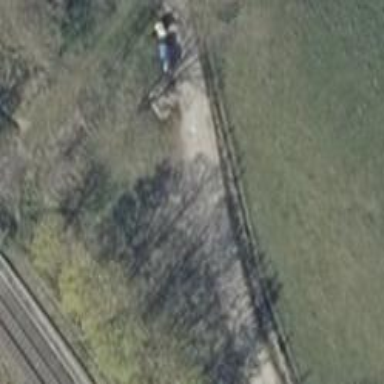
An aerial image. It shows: Dirt driveway with grade3 tracktype.